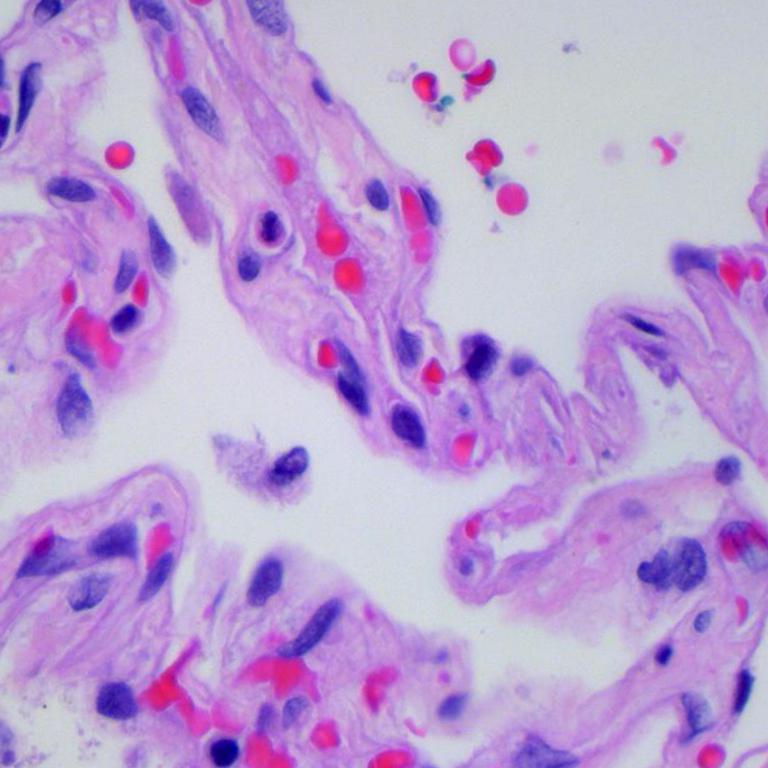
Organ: lung
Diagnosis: benign